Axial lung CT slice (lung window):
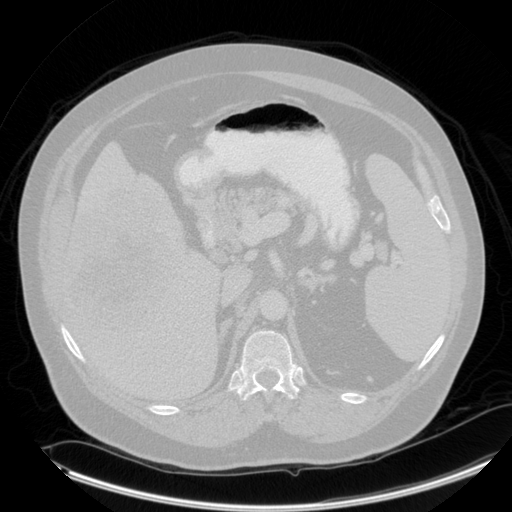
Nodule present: no